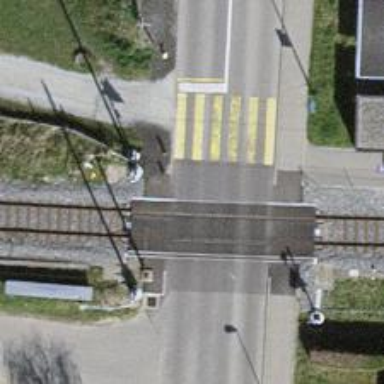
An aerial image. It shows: Level crossing along the railway.